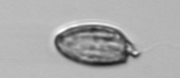
Label: Katodinium_or_Torodinium